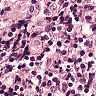
Metastatic tissue present: no